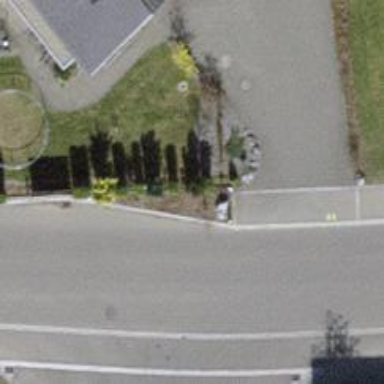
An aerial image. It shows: Kerb barrier.